Interaction volume radius: 5 \u00c5
Interaction volume height: 25 \u00c5
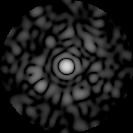
Disorder parameter: 0.8377